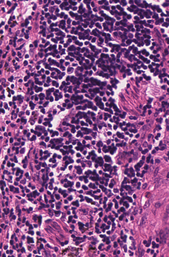
Tumor epithelial tissue: no
Tumor-associated stroma tissue: yes
Normal tissue: no